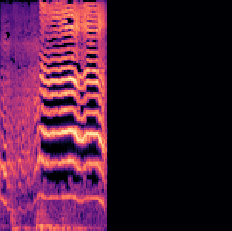
Sound class: Baby cry